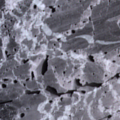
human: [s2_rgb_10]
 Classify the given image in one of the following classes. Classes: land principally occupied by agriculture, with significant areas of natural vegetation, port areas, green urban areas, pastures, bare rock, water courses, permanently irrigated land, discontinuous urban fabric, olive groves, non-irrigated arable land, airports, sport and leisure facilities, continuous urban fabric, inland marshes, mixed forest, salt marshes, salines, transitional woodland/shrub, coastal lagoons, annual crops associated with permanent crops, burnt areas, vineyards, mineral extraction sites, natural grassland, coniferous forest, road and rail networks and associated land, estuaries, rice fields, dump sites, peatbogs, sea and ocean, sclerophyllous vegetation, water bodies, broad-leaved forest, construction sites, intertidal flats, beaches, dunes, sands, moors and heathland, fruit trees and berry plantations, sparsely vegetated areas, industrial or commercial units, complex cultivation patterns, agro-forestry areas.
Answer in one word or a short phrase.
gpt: sea and ocean